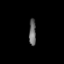
Tissue: prostate
Cell type: T cells
Senescence score: 0.2955
Nuclear area (px): 179
Mean DAPI intensity: 107.307